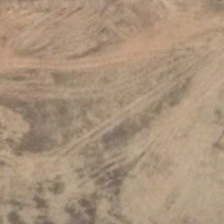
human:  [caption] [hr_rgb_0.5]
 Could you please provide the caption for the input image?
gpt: there are several roads on the bare land .

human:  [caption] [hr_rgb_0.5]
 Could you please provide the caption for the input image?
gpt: there are several roads on the bare land .

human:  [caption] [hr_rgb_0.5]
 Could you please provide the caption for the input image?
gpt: no plants were planted on the bare land .

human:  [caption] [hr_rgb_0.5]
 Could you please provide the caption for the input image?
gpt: no plants were planted on the bare land .

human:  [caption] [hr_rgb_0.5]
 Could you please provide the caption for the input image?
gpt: there are several roads on the bare land .